Question: Solution Explorer -> Solution'name' -> Properties -> Configuration Properties -> Configuration Manager...

I supposed that it has something to do with web/server aplications, but it also co-occurs with solutions to the pure desktop projects. So now I'm totally confused.
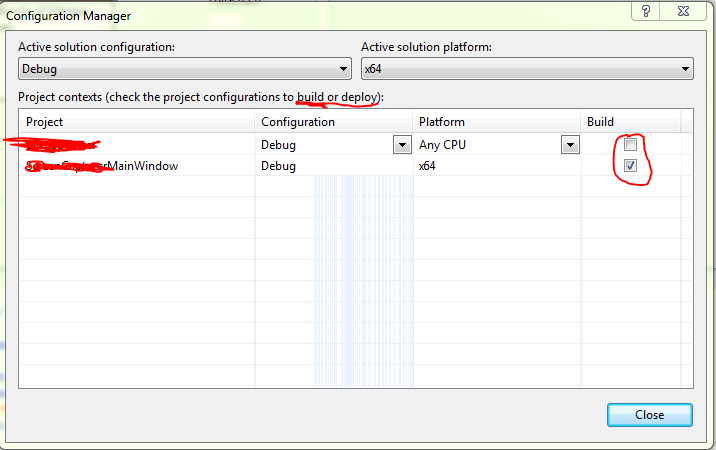
Answer: means to the project.
means to:
1. Compile the project
2. Publish the output, meaning copy it to a target directory, upload it to an FTP server or to an instance of IIS, etc (depending on the configuration).
You can test out "deploy" by right-clicking on a project in Visual Studio and then "Publish".